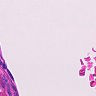
Metastatic tissue present: no